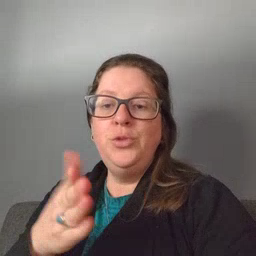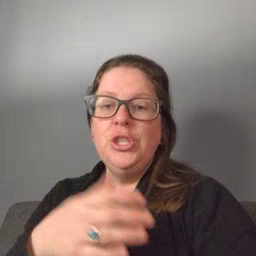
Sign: book